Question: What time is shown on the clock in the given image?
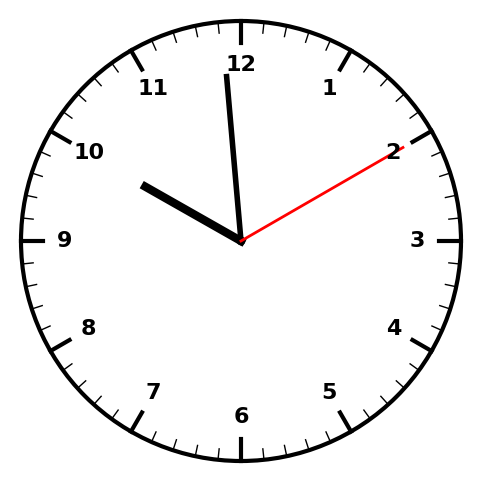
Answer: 09:59:10